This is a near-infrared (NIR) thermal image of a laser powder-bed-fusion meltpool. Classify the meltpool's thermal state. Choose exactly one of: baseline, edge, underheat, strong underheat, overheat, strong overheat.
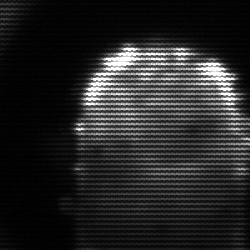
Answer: baseline